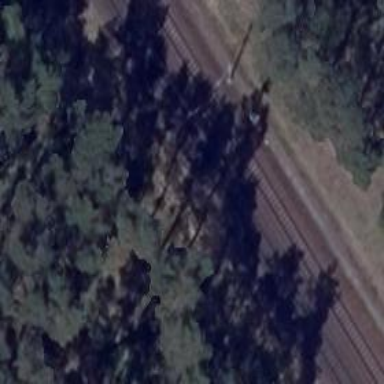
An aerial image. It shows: Railway signal.